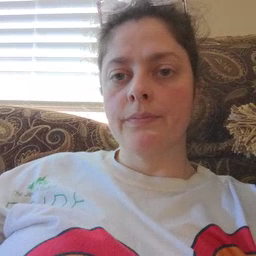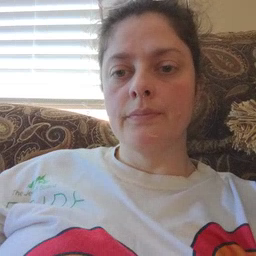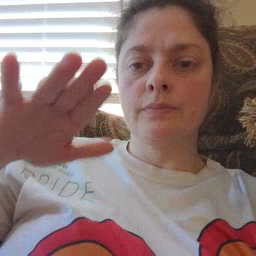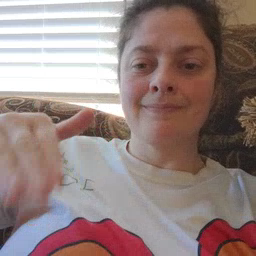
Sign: jeans